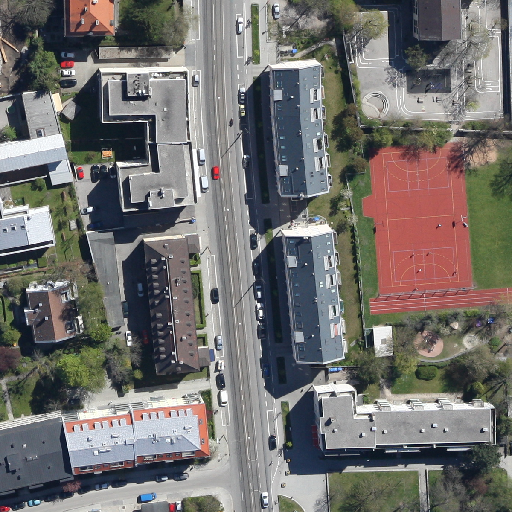
Referring expression: paved road